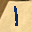
Label: 1